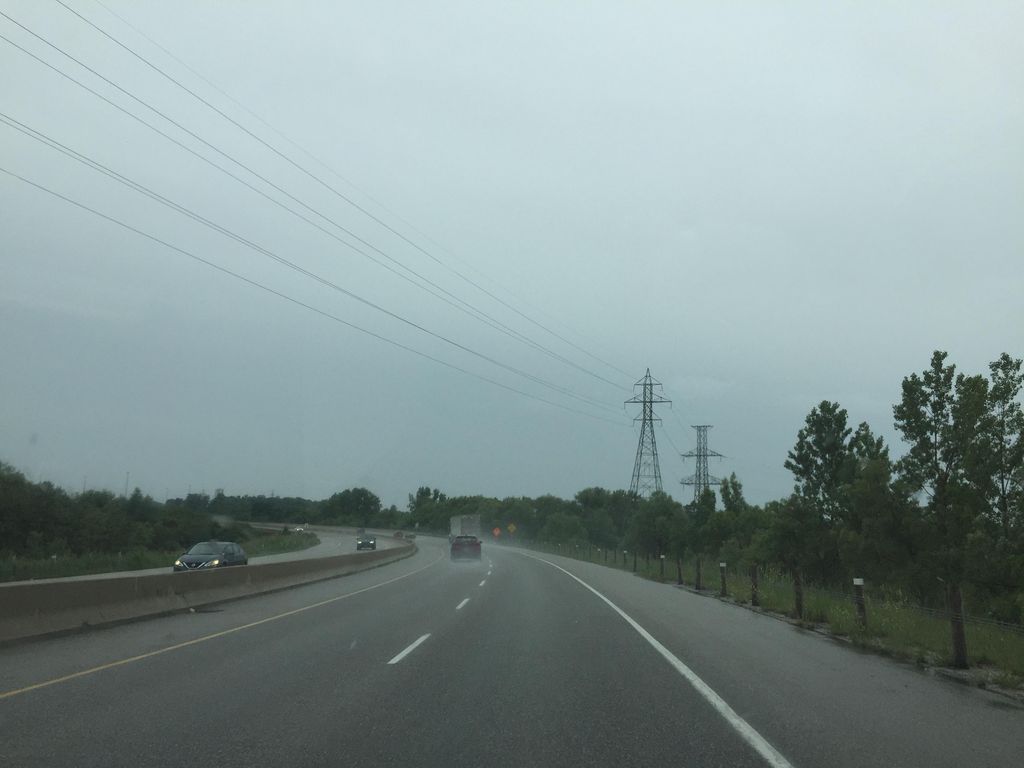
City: kitchener-waterloo